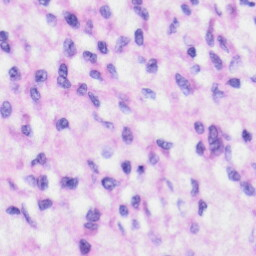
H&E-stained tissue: Liver